三年级 · 计数
统计某小学各个年级男女人数情况并制成统计表, 设计的表头是（）.
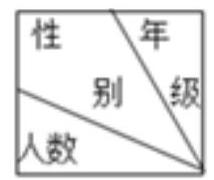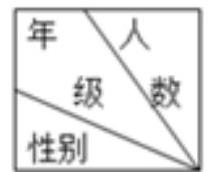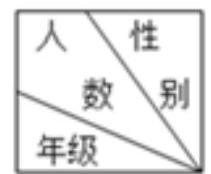
A.

B.

C.

答案: C
解析: 解$\mathrm{C}$

【详解】略